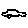
Label: car